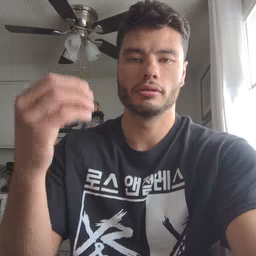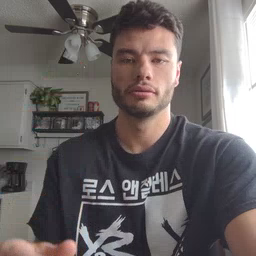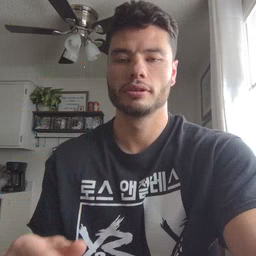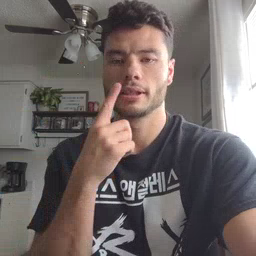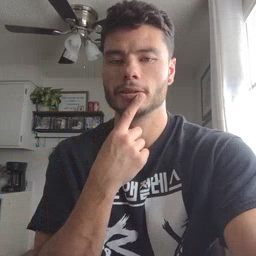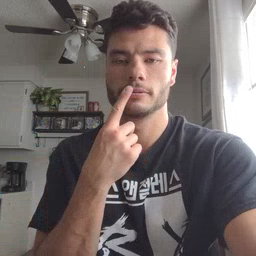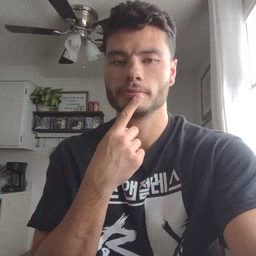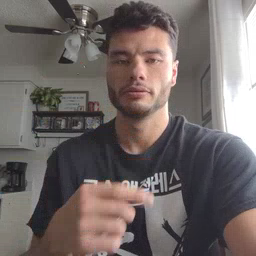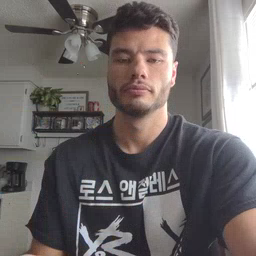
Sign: lips